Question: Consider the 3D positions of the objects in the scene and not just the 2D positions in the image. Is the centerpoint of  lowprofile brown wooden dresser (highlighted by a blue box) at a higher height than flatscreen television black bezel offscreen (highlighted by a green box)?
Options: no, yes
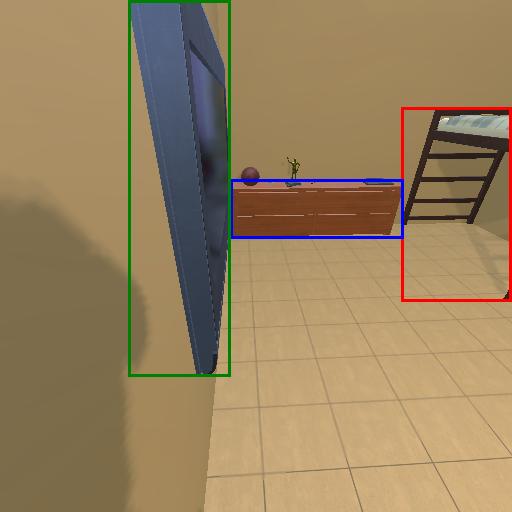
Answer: no